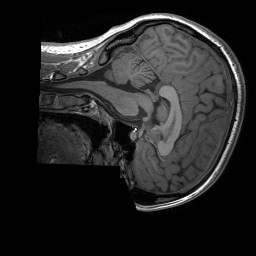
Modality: T1w
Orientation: sagittal
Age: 18
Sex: female
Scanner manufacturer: siemens
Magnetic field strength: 3 T
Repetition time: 1.9 s
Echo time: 0.00227 s